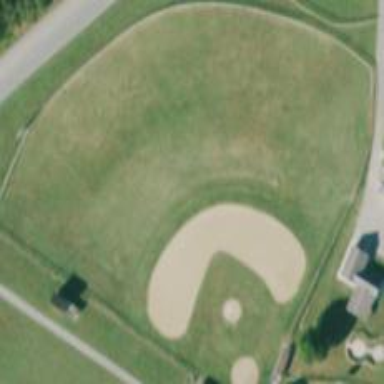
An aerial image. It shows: Baseball pitch for leisure land.